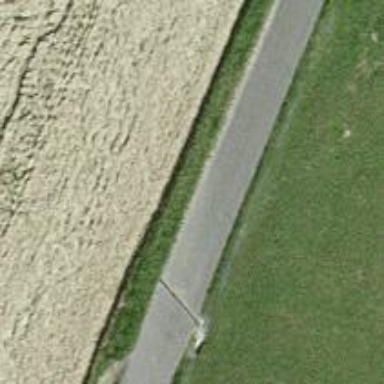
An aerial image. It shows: Track with grade 1 quality.